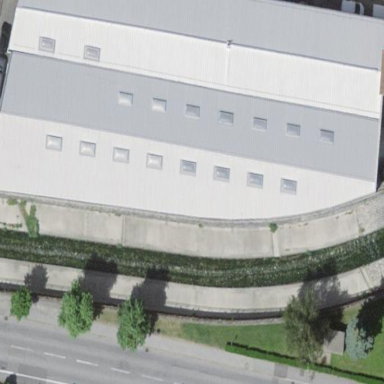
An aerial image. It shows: Commercial building.